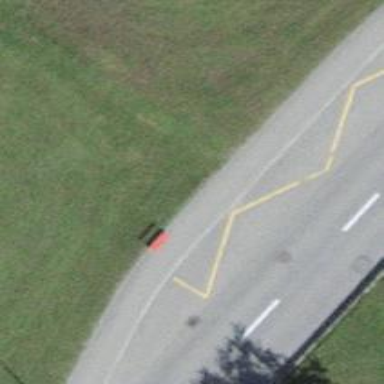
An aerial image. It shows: Bus stop with platform for public transport.